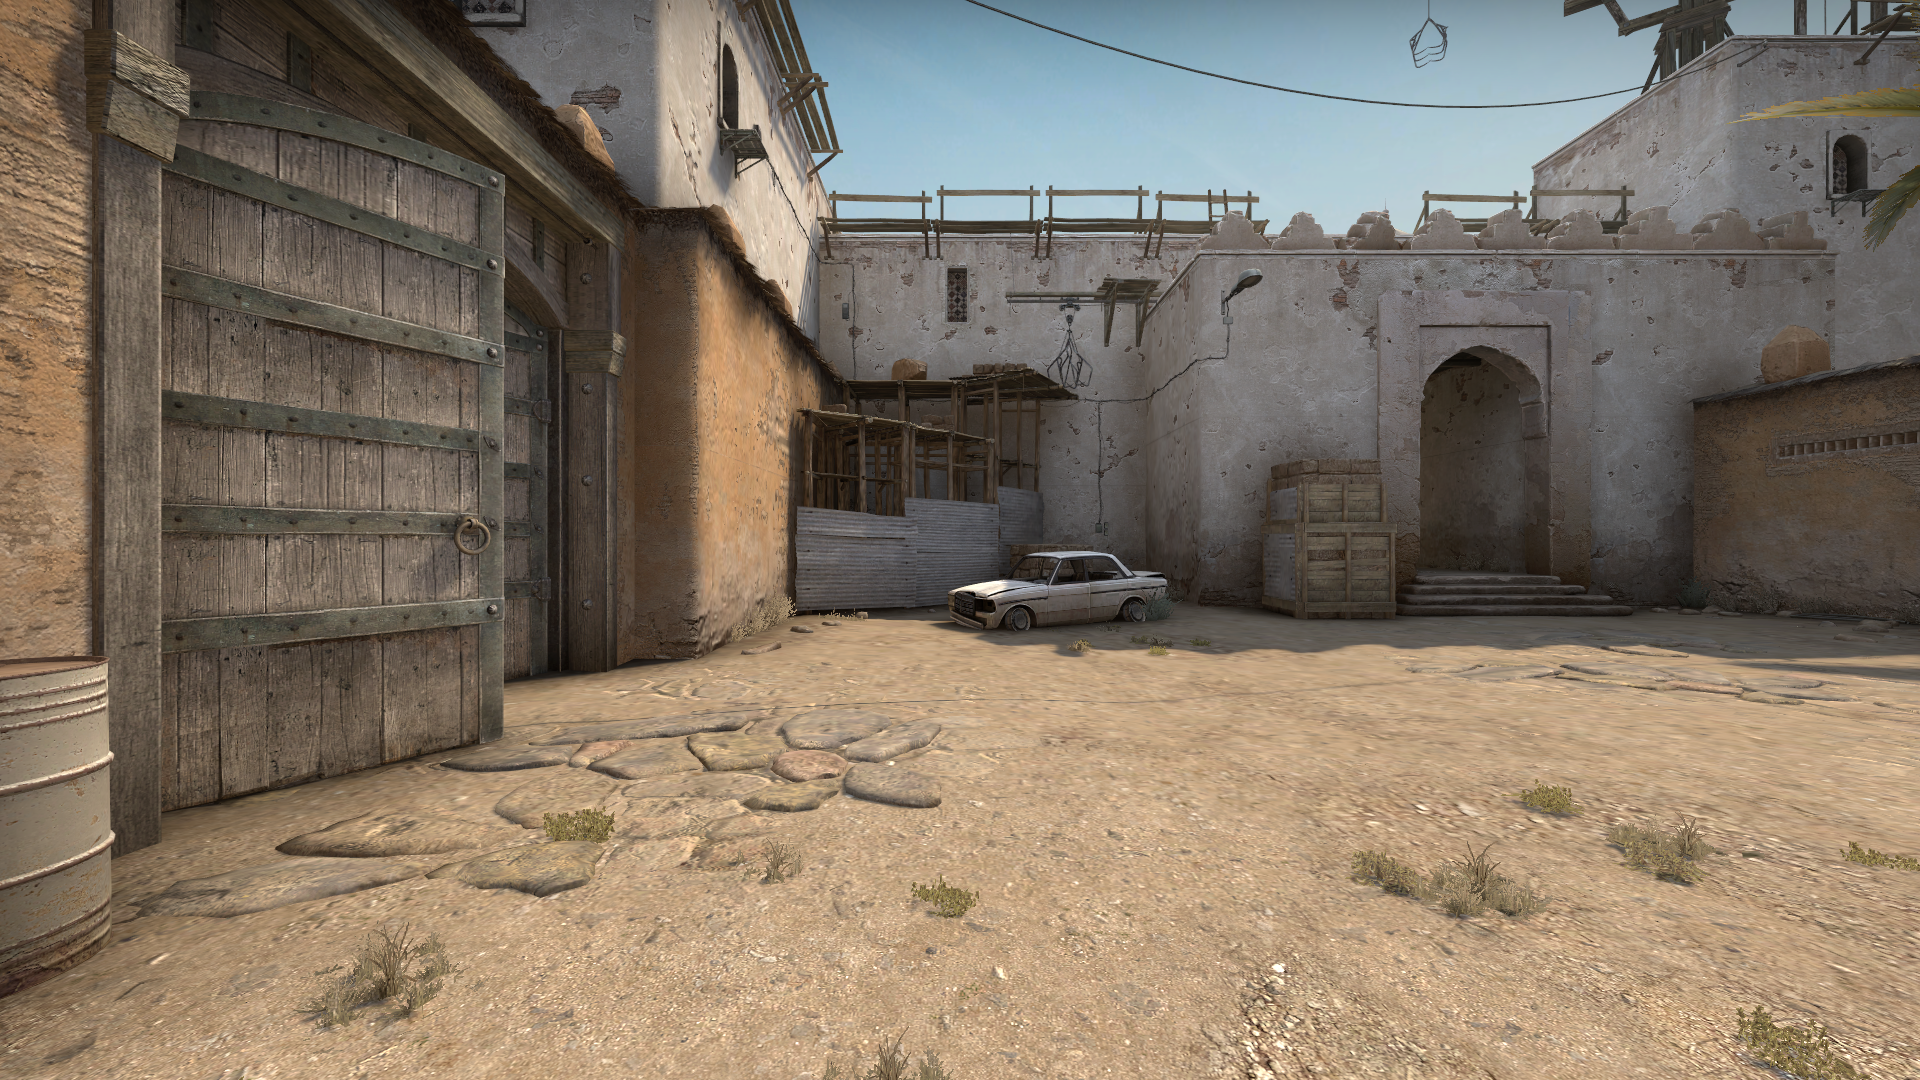
Map: de_dust2